Question: I am trying to start my 'node js' server on my windows machine. On my ubuntu everything works fine and it starts up however on windows i get the following error:
'''
c:\xampp\htdocs\learningbankapi\src\node_modules\bcrypt\node_modules\bindings\bindings.js:79
throw e
^
Error: no errorc:\xampp\htdocs\learningbankapi\src\node_modules\bcrypt\build\Release\bcrypt_lib.node
at Error (native)
at Module.load (module.js:355:32)
at Function.Module._load (module.js:310:12)
at Module.require (module.js:365:17)
at require (module.js:384:17)
at bindings (c:\xampp\htdocs\learningbankapi\src\node_modules\bcrypt\node_modules\bindings\bindings.js:74:15)
at Object.<anonymous> (c:\xampp\htdocs\learningbankapi\src\node_modules\bcrypt\bcrypt.js:3:35)
at Module._compile (module.js:460:26)
at Object.Module._extensions..js (module.js:478:10)
at Module.load (module.js:355:32)
at Function.Module._load (module.js:310:12)
at Module.require (module.js:365:17)
at require (module.js:384:17)
at Object.<anonymous> (c:\xampp\htdocs\learningbankapi\src\auth.js:2:14)
at Module._compile (module.js:460:26)
at Object.Module._extensions..js (module.js:478:10)
'''
The 'auth.js' looks like this:
'''
var jwt = require('jwt-simple');
var bcrypt = require('bcrypt');
// Route: /login
module.exports = function (express, sequelize, router) {
var DataTypes = require("sequelize");
var User = sequelize.define('user', {
id: DataTypes.INTEGER,
username: DataTypes.STRING,
password: DataTypes.STRING,
organization_id: DataTypes.INTEGER,
user_type_id: DataTypes.INTEGER,
division_id: DataTypes.INTEGER
}, {
freezeTableName: true,
instanceMethods: {
retrieveByNamePassword: function (username, onSuccess, onError) {
User.find({include: [{ all: true }],where: {username: username}}, {})
.then(onSuccess).catch(onError);
}
}
}
),
Division = sequelize.define('division', {
id: DataTypes.INTEGER,
organization_id: DataTypes.INTEGER,
location_id: DataTypes.INTEGER,
name: DataTypes.STRING
}, {freezeTableName: true}),
Profile = sequelize.define('profile', {
user_id: DataTypes.INTEGER,
firstname: DataTypes.STRING,
lastname: DataTypes.STRING,
address: DataTypes.STRING,
phone: DataTypes.STRING,
cpr: DataTypes.STRING,
description: DataTypes.STRING
}, {freezeTableName: true}),
Title = sequelize.define('title', {
id: DataTypes.INTEGER,
name: DataTypes.STRING,
organization_id: DataTypes.INTEGER
}, {freezeTableName: true});
User.belongsTo(Division,{foreignKey: 'division_id'});
User.hasOne(Profile, {foreignKey: 'user_id'});
User.belongsTo(Title, {foreignKey:'title_id'});
router.route('/login')
.post(function (req, res) {
var user = User.build();
var username = req.body.username || '';
var password = req.body.password || '';
if (username == '' || password == '') {
res.status(401);
res.json({
"status": 401,
"message": "Invalid credentials"
});
return;
}
var salt = bcrypt.genSaltSync(10);
var hash = bcrypt.hashSync(password, salt);
user.retrieveByNamePassword(username, function (users) {
var i = 0;
if (bcrypt.compareSync(password,users.password)) {
// If authentication is success, we will generate a token
// and dispatch it to the client
res.json(genToken(users));
return;
} else {
// If authentication fails, we send a 401 back
res.status(401);
res.json({
"status": 401,
"message": "Invalid credentials"
});
return;
}
}, function (error) {
res.status(401);
res.json({
"status": 401,
"message": "Invalid credentials"
});
return;
});
});
var genToken = function(user) {
var expires = expiresIn(7); // 7 days
var token = jwt.encode({
exp: expires,
user_id: user.id,
organization_id: user.organization_id,
user_type_id: user.user_type_id,
division_id: user.division_id
}, require('./config/secret')());
return {
token: token,
expires: expires,
user: user
};
};
var expiresIn = function(numDays) {
var dateObj = new Date();
return dateObj.setDate(dateObj.getDate() + numDays);
};
return router;
};
'''
And my node modules are:

Can anyone tell me what might be the problem?
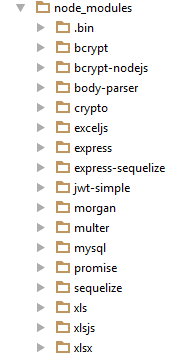
Answer: Did you copy the 'node_modules' directory from your Ubuntu machine? You need to exclude that directory from your copy (and I'd advise you add this directory to your '.gitignore' file) because it's very likely the module you're trying to use was compiled for the Linux system.
If you exclude the directory and run 'npm install' inside that directory on the Windows server, all of your modules including 'bcrypt' will be re-generated to work with Windows.